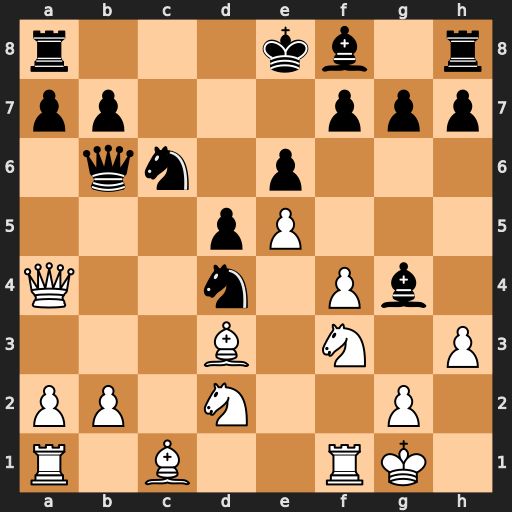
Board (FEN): r3kb1r/pp3ppp/1qn1p3/3pP3/Q2n1Pb1/3B1N1P/PP1N2P1/R1B2RK1
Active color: w
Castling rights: kq
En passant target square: -
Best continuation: Nxd4 Qxd4+ Qxd4 Nxd4 hxg4